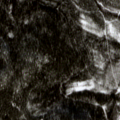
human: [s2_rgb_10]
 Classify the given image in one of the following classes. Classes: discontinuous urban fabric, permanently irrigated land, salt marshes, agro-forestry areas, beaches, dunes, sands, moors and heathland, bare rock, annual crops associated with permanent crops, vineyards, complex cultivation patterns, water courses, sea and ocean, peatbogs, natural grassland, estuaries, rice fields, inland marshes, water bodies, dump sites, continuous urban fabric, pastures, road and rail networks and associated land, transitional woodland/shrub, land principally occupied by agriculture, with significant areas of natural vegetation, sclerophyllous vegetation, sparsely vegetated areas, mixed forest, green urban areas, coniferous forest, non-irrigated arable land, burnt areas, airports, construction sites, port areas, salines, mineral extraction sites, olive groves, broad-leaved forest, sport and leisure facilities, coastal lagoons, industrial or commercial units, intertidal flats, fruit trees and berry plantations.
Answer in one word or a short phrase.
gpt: coniferous forest, mixed forest